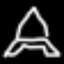
Label: The Eiffel Tower